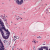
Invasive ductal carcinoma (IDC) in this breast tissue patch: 0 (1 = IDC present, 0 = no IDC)